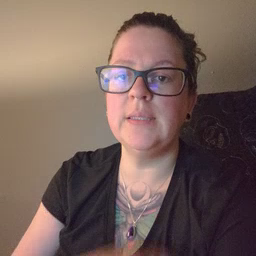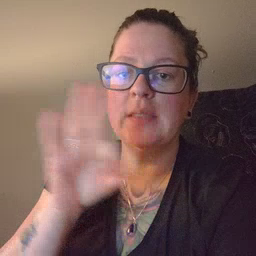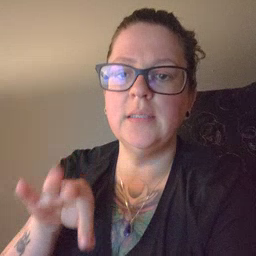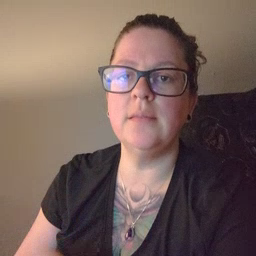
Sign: feet